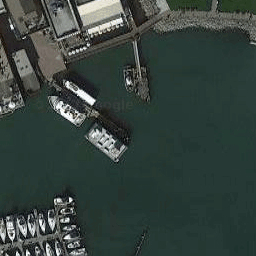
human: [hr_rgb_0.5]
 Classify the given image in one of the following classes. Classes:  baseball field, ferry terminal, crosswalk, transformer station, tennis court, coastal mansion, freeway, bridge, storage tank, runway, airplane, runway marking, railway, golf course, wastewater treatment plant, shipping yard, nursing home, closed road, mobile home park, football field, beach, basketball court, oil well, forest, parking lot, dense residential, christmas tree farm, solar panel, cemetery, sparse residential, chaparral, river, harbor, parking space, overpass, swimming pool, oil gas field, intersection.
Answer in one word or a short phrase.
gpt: ferry terminal